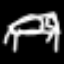
Label: bed